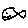
Label: fish